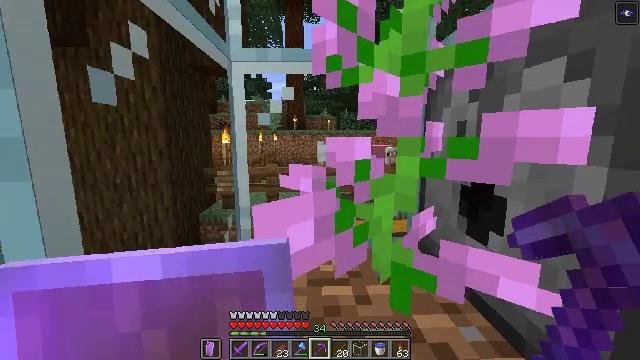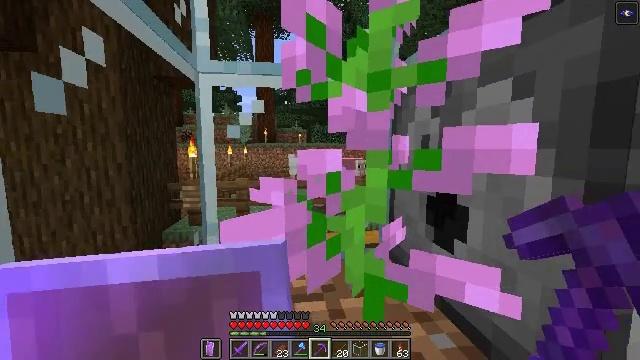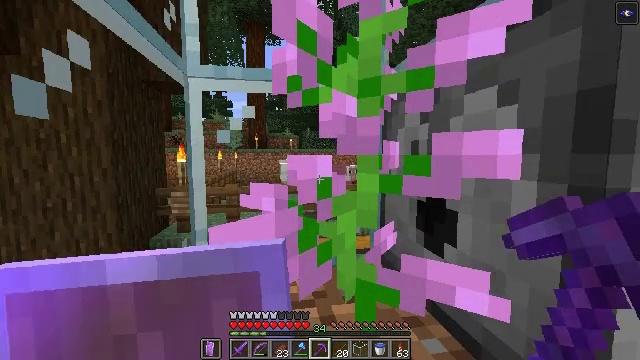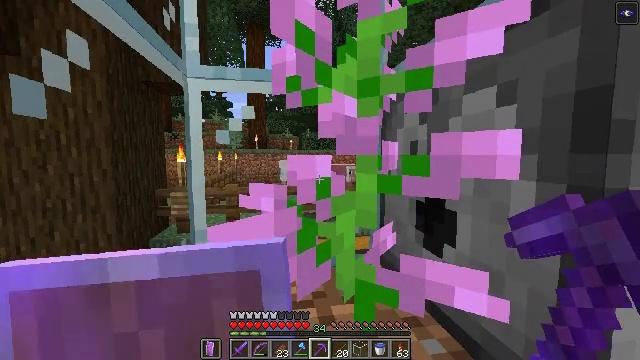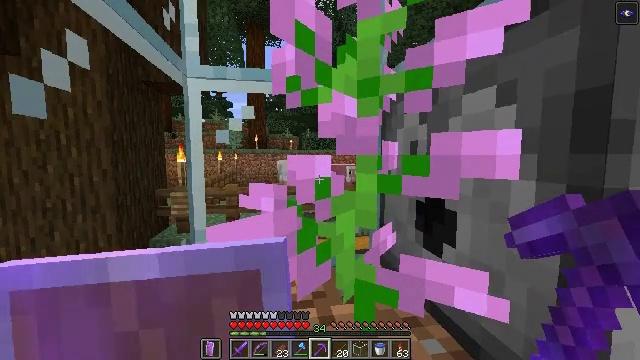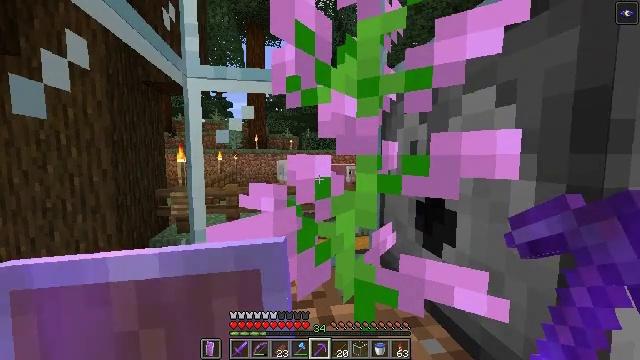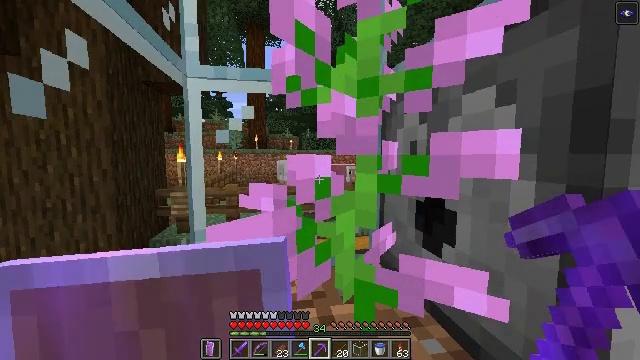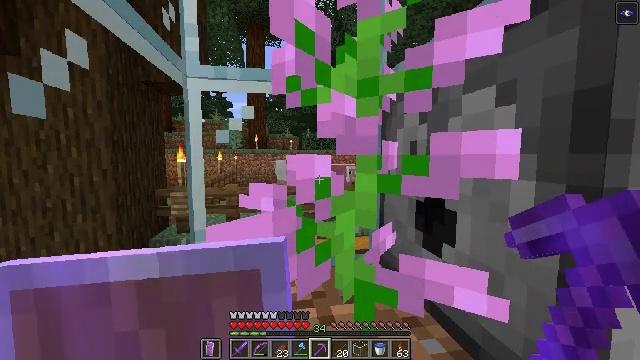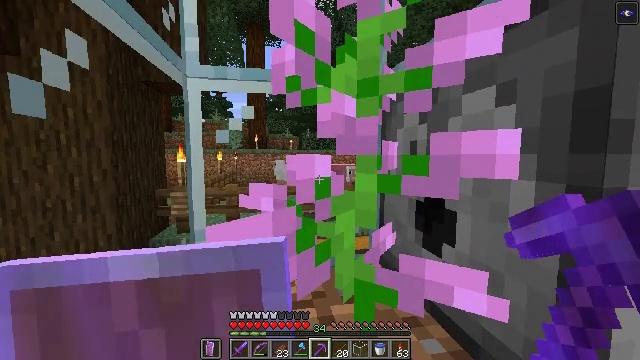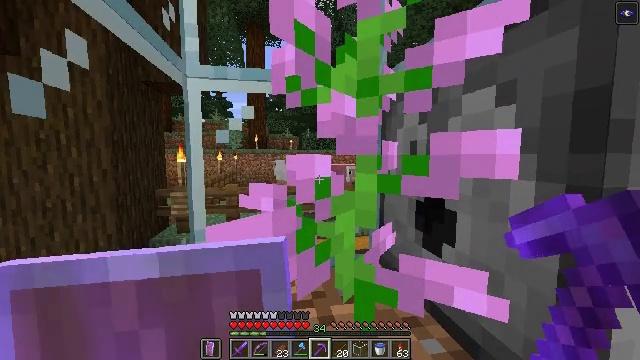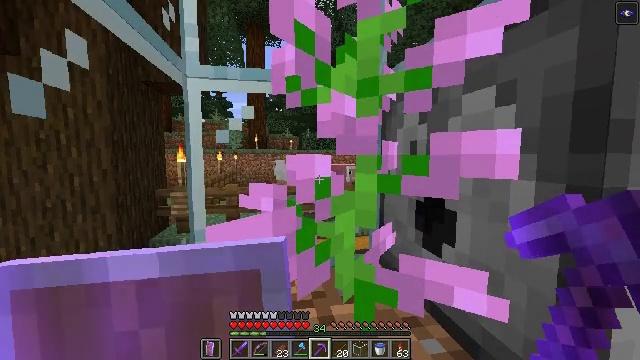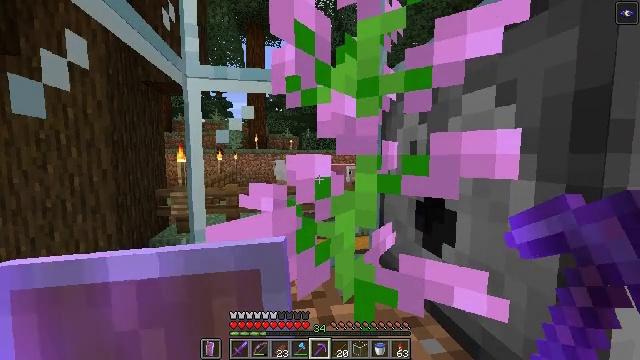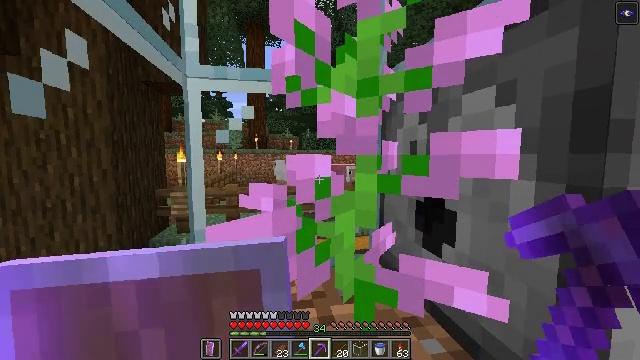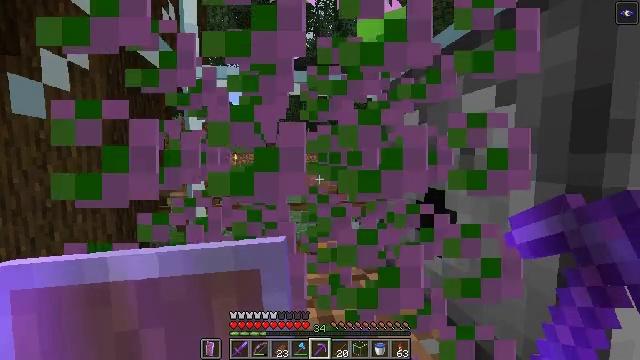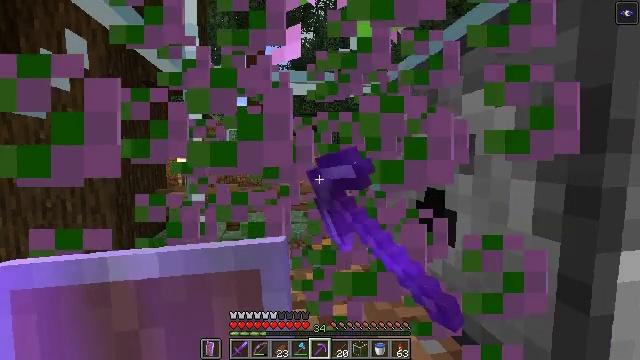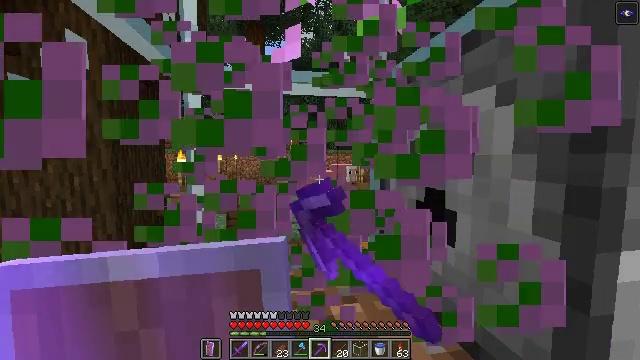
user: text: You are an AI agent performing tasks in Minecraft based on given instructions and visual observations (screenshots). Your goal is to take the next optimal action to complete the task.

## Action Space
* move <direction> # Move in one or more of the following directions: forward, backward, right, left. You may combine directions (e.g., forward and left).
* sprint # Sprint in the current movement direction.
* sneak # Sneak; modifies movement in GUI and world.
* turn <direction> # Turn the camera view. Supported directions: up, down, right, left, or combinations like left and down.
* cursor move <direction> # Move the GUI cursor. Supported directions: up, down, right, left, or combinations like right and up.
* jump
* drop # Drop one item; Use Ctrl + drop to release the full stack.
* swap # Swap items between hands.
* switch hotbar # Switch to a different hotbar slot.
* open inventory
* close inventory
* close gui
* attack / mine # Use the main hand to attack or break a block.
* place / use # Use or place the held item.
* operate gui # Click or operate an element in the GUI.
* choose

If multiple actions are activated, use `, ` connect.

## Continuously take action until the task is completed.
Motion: motion action
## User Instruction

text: Collect lilac by left-clicking.
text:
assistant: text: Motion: turn right and up
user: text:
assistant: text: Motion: turn right and up
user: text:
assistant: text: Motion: no_op
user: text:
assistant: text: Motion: no_op
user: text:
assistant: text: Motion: no_op
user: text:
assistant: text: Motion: no_op
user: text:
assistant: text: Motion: no_op
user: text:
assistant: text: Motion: no_op
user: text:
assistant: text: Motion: no_op
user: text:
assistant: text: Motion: no_op
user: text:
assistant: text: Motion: no_op
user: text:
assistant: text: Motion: no_op
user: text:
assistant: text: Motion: attack / mine
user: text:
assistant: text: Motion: attack / mine
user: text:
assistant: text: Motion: no_op
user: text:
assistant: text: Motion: no_op
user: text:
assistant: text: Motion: no_op
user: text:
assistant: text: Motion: no_op